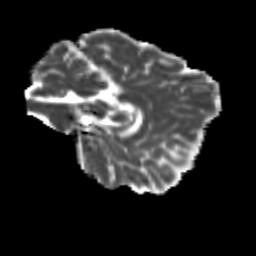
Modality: MD
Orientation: sagittal
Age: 23
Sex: female
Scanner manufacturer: siemens
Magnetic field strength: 3 T
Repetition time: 3.5 s
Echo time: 0.104 s